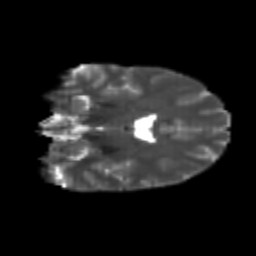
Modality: T2w
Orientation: coronal
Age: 22
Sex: female
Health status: healthy
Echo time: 0.074 s